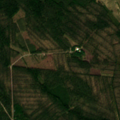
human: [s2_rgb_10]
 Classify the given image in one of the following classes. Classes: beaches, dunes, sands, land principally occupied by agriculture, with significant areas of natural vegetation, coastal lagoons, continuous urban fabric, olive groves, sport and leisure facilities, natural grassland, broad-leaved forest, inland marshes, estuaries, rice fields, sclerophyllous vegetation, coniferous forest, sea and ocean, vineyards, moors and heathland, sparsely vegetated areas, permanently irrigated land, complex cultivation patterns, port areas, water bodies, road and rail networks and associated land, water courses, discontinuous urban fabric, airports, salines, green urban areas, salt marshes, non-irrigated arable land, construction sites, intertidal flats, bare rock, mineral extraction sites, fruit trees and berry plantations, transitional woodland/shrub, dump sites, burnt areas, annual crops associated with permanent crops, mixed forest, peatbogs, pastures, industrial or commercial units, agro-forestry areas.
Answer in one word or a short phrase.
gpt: coniferous forest, mixed forest